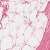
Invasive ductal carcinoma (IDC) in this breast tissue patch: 0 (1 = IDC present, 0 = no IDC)